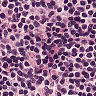
Metastatic tissue present: no